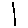
Label: line